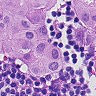
Metastatic tissue present: yes